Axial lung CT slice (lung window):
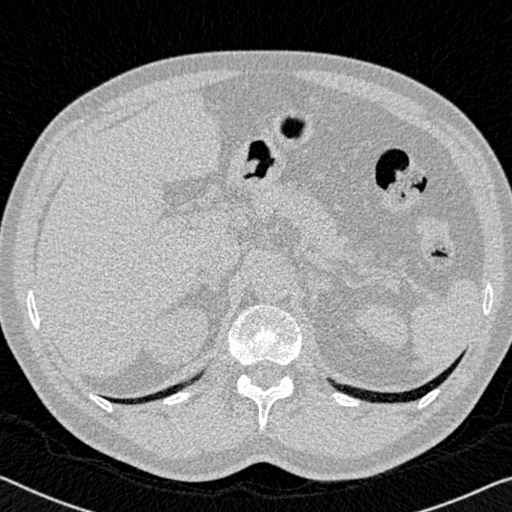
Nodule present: no